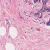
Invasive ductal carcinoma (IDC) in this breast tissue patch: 0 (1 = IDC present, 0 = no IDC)